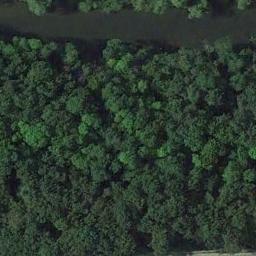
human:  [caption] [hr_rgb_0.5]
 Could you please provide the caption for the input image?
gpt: The forest has a lot of dense green trees of different color depths and a river goes through the forest .

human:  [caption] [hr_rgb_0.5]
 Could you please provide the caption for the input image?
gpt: A straight road through this dense forest .

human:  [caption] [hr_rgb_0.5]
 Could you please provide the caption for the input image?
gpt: The forest is next to the river .

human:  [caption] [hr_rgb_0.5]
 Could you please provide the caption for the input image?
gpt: Many dense green trees are in a forest beside the road .

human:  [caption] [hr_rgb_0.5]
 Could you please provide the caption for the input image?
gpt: A dense green forest beside a river .